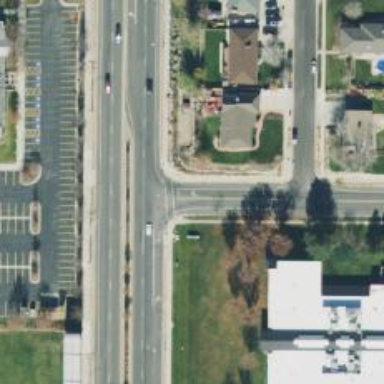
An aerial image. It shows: Marked road crossing with lines.